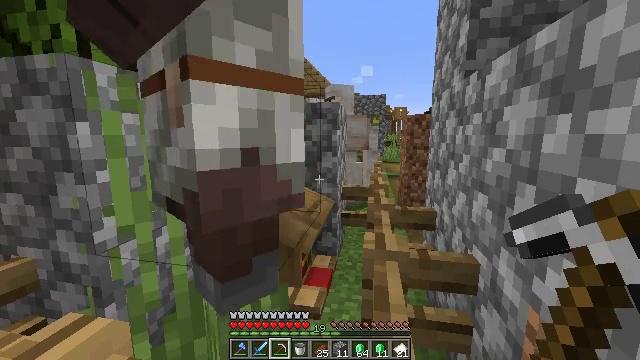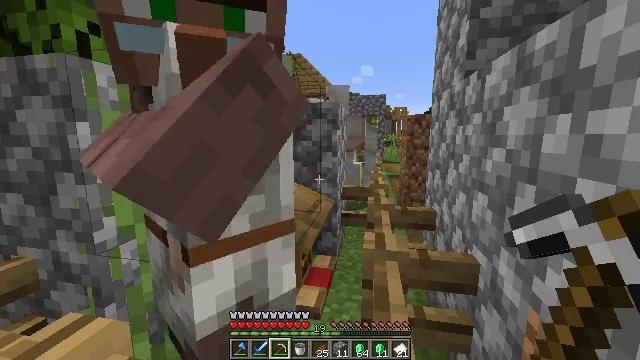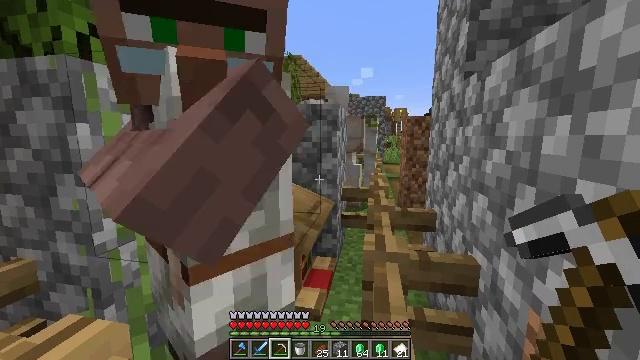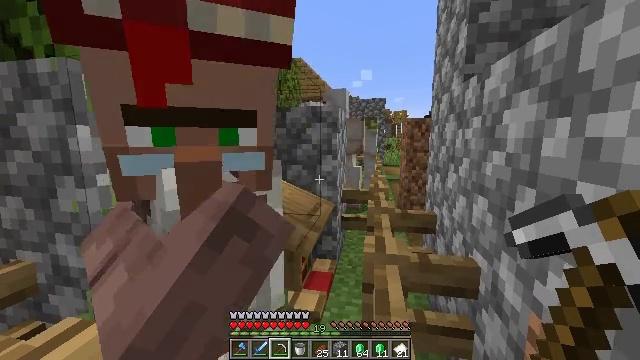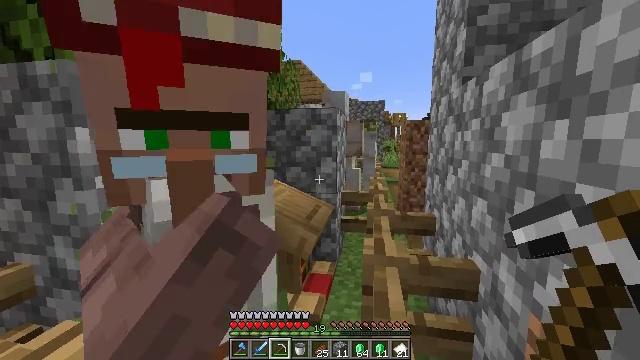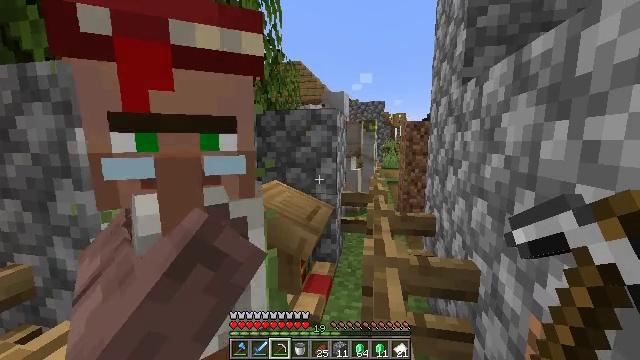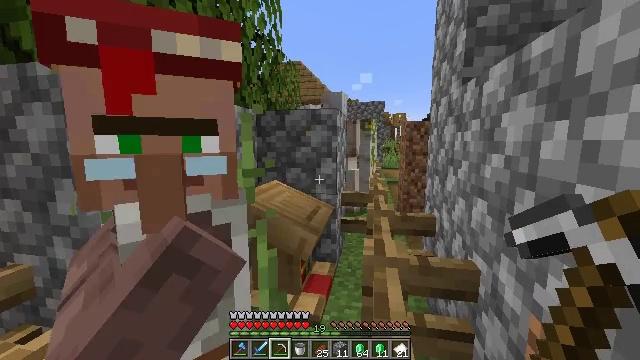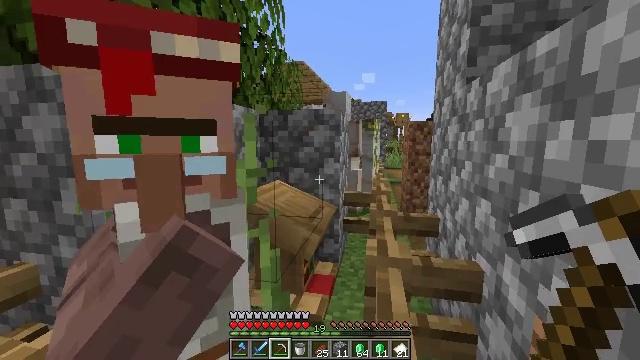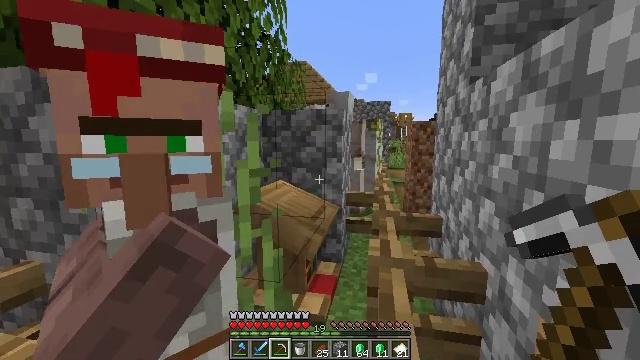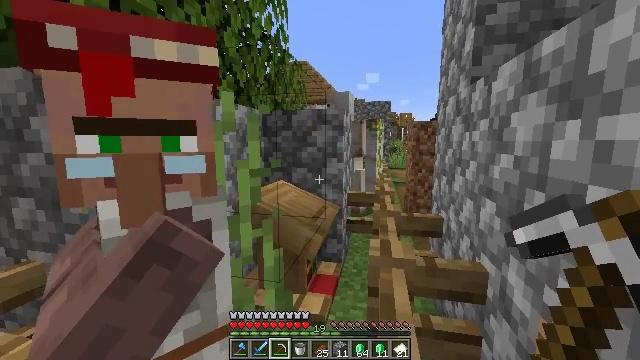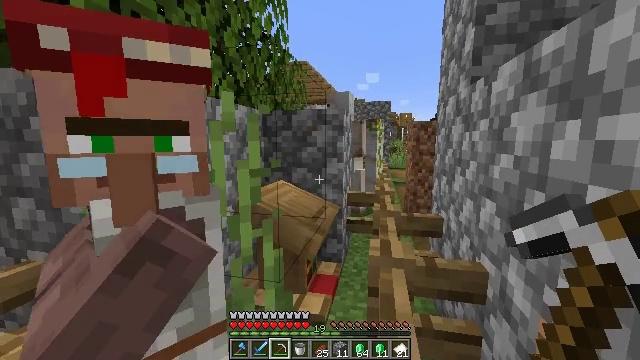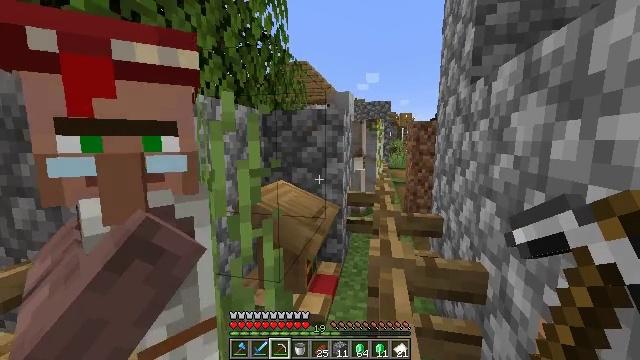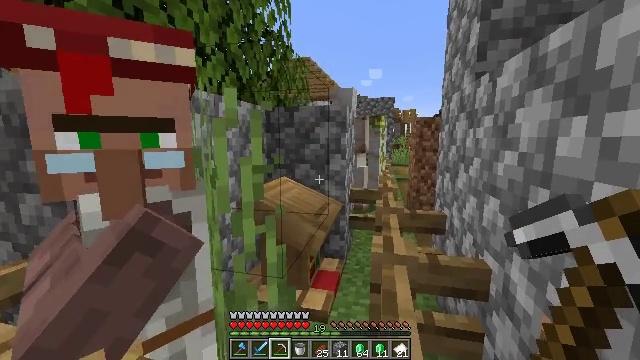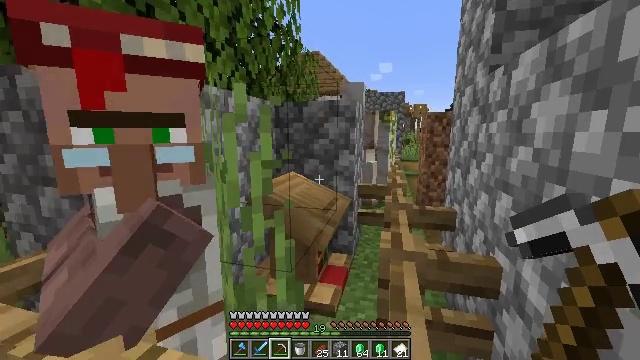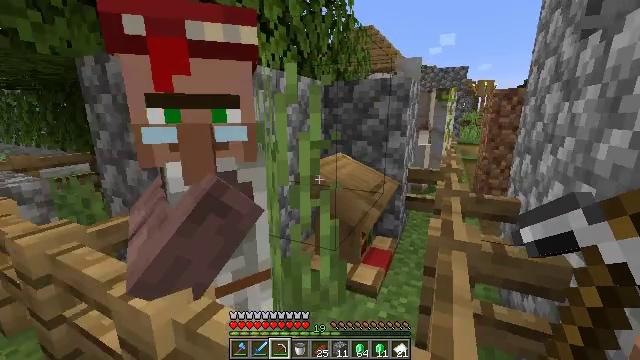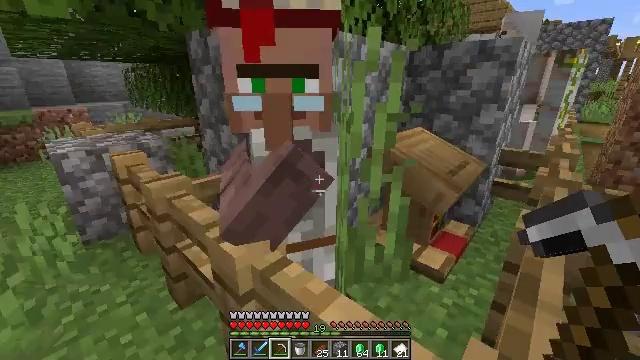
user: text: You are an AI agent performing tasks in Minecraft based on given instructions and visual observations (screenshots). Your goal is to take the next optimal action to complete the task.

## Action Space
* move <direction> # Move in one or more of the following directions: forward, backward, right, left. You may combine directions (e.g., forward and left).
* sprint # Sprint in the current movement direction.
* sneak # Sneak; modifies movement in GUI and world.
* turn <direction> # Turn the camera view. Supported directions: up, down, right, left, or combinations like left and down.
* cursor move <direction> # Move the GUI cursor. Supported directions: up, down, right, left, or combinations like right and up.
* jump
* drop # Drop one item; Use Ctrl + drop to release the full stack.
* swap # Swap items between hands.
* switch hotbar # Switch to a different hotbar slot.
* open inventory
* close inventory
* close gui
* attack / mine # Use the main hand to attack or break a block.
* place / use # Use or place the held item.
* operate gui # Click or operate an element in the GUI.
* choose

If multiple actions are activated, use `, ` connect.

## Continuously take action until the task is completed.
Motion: motion action
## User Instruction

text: Craft a lantern from iron nuggets and a torch.
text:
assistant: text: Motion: no_op
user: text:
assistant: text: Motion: no_op
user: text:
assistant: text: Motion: no_op
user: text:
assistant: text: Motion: no_op
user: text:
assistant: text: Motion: no_op
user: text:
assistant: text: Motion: no_op
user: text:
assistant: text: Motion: no_op
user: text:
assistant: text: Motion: no_op
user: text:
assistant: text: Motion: no_op
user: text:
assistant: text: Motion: no_op
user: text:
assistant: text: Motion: no_op
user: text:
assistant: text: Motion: no_op
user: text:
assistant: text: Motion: turn left and down
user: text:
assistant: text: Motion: turn left and down
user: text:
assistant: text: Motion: turn left and down
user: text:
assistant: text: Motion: turn left and down
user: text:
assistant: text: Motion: turn left
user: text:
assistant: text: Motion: no_op
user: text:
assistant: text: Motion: turn left and down
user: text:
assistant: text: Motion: no_op
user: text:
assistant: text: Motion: no_op
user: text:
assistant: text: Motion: no_op
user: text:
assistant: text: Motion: turn right and up
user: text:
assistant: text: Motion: turn right and up
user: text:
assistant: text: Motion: turn right and up
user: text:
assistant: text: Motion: turn right and up
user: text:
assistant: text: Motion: turn right and up
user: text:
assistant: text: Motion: no_op
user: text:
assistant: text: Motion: no_op
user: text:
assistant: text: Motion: no_op